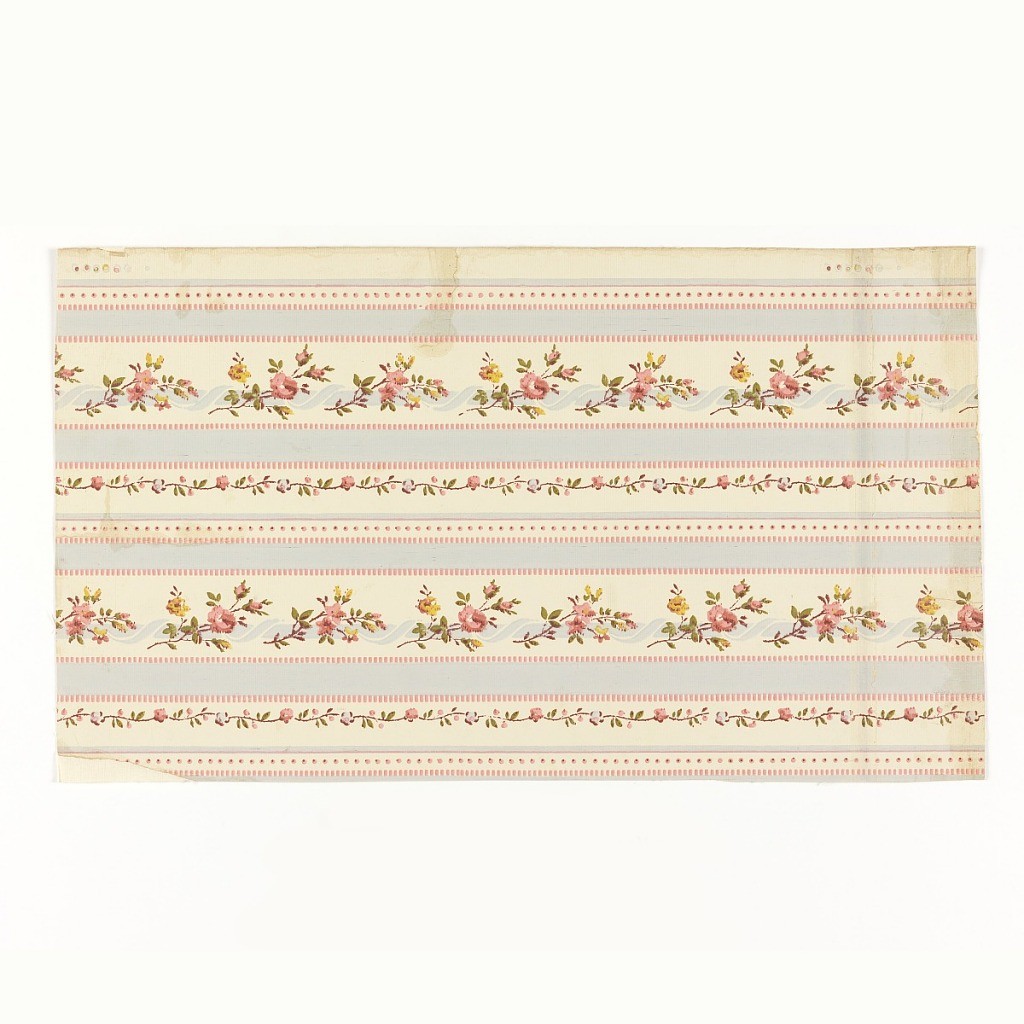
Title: Sidewall
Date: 1895–1905
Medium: Machine-printed on textured paper
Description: Full width. Simulation of brocade of Louis XVI period. Wide and narrow stripes of blue and pink, and alternating large and small serpentine vines with flowers. Paper embossed with transverse ribbing. Printed in blue, green, yellow and pink on white ground.